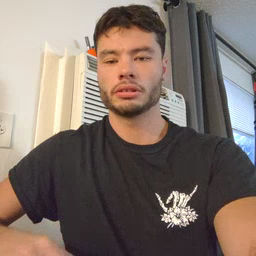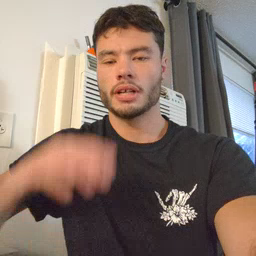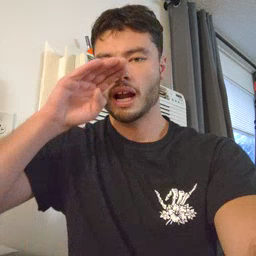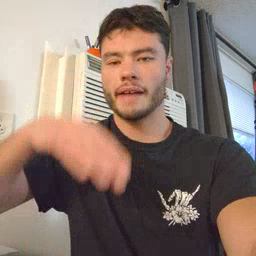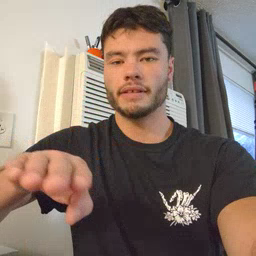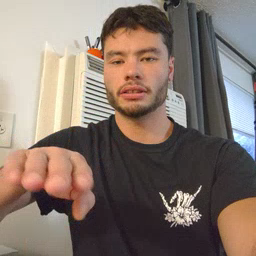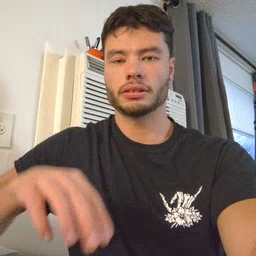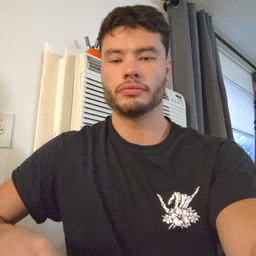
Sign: elephant